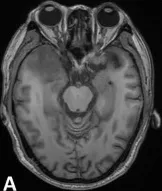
(A-C) The right temporal lobe showed a nodular which was characterized by hypointensity on T1 and hyperintensity on T2, with significant edema zone. There also showed slightly edema without clear lesion in the left temporal lobe. The cysts didn't suppress on FLAIR.
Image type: radiology (mri)